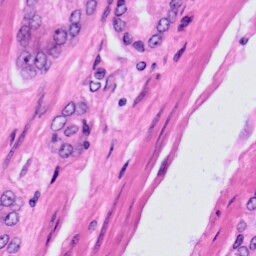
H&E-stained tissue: Prostate